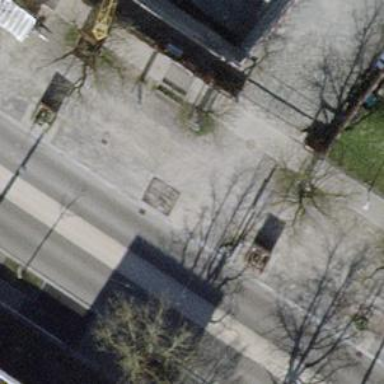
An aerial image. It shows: Avenue lined with trees.